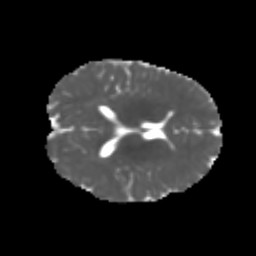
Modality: MD
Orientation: axial
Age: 6
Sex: male
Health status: healthy